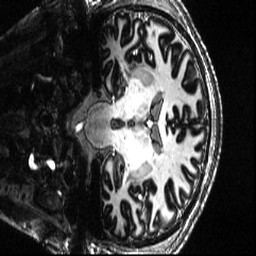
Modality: T1w
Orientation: coronal
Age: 35
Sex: male
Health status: healthy
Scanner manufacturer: siemens
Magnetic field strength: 7 T
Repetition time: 4.3 s
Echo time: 0.00227 s